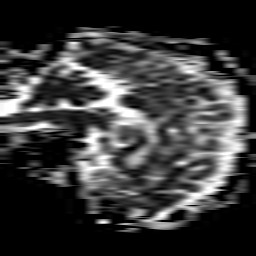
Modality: ADC
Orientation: sagittal
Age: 54
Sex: male
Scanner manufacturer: philips
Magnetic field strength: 1.5 T
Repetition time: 4.815 s
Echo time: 0.07764 s